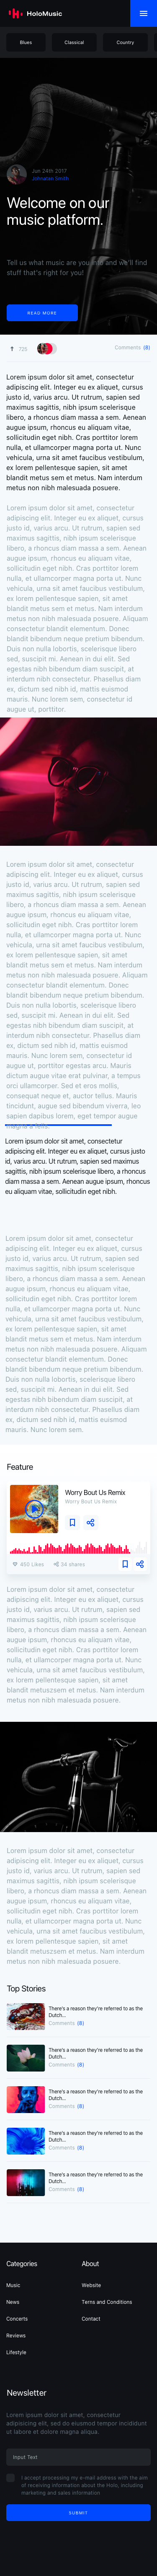
Text in this UI design:
Top Stories
Lorem ipsum dolor sit amet, consectetur adipiscing elit. Integer eu ex aliquet, cursus justo id, varius arcu. Ut rutrum, sapien sed maximus sagittis, nibh ipsum scelerisque libero, a rhoncus diam massa a sem. Aenean augue ipsum, rhoncus eu aliquam vitae, sollicitudin eget nibh. Cras porttitor lorem nulla, et ullamcorper magna porta ut. Nunc vehicula, urna sit amet faucibus vestibulum, ex lorem pellentesque sapien, sit amet blandit metuszsem et metus. Nam interdum metus non nibh malesuada posuere.
Lorem ipsum dolor sit amet, consectetur adipiscing elit. Integer eu ex aliquet, cursus justo id, varius arcu. Ut rutrum, sapien sed maximus sagittis, nibh ipsum scelerisque libero, a rhoncus diam massa a sem. Aenean augue ipsum, rhoncus eu aliquam vitae, sollicitudin eget nibh. Cras porttitor lorem nulla, et ullamcorper magna porta ut. Nunc vehicula, urna sit amet faucibus vestibulum, ex lorem pellentesque sapien, sit amet blandit metuszsem et metus. Nam interdum metus non nibh malesuada posuere.
Feature
Lorem ipsum dolor sit amet, consectetur adipiscing elit. Integer eu ex aliquet, cursus justo id, varius arcu. Ut rutrum, sapien sed maximus sagittis, nibh ipsum scelerisque libero, a rhoncus diam massa a sem. Aenean augue ipsum, rhoncus eu aliquam vitae, sollicitudin eget nibh. Cras porttitor lorem nulla, et ullamcorper magna porta ut. Nunc vehicula, urna sit amet faucibus vestibulum, ex lorem pellentesque sapien, sit amet blandit metus sem et metus. Nam interdum metus non nibh malesuada posuere. Aliquam consectetur blandit elementum. Donec blandit bibendum neque pretium bibendum. Duis non nulla lobortis, scelerisque libero sed, suscipit mi. Aenean in dui elit. Sed egestas nibh bibendum diam suscipit, at interdum nibh consectetur. Phasellus diam ex, dictum sed nibh id, mattis euismod mauris. Nunc lorem sem.
Lorem ipsum dolor sit amet, consectetur adipiscing elit. Integer eu ex aliquet, cursus justo id, varius arcu. Ut rutrum, sapien sed maximus sagittis, nibh ipsum scelerisque libero, a rhoncus diam massa a sem. Aenean augue ipsum, rhoncus eu aliquam vitae, sollicitudin eget nibh.
Lorem ipsum dolor sit amet, consectetur adipiscing elit. Integer eu ex aliquet, cursus justo id, varius arcu. Ut rutrum, sapien sed maximus sagittis, nibh ipsum scelerisque libero, a rhoncus diam massa a sem. Aenean augue ipsum, rhoncus eu aliquam vitae, sollicitudin eget nibh. Cras porttitor lorem nulla, et ullamcorper magna porta ut. Nunc vehicula, urna sit amet faucibus vestibulum, ex lorem pellentesque sapien, sit amet blandit metus sem et metus. Nam interdum metus non nibh malesuada posuere. Aliquam consectetur blandit elementum. Donec blandit bibendum neque pretium bibendum. Duis non nulla lobortis, scelerisque libero sed, suscipit mi. Aenean in dui elit. Sed egestas nibh bibendum diam suscipit, at interdum nibh consectetur. Phasellus diam ex, dictum sed nibh id, mattis euismod mauris. Nunc lorem sem, consectetur id augue ut, porttitor egestas arcu. Mauris dictum augue vitae erat pulvinar, a tempus orci ullamcorper. Sed et eros mollis, consequat neque et, auctor tellus. Mauris tincidunt, augue sed bibendum viverra, leo sapien dapibus lorem, eget tempor augue magna a felis.
Lorem ipsum dolor sit amet, consectetur adipiscing elit. Integer eu ex aliquet, cursus justo id, varius arcu. Ut rutrum, sapien sed maximus sagittis, nibh ipsum scelerisque libero, a rhoncus diam massa a sem. Aenean augue ipsum, rhoncus eu aliquam vitae, sollicitudin eget nibh. Cras porttitor lorem nulla, et ullamcorper magna porta ut. Nunc vehicula, urna sit amet faucibus vestibulum, ex lorem pellentesque sapien, sit amet blandit metus sem et metus. Nam interdum metus non nibh malesuada posuere. Aliquam consectetur blandit elementum. Donec blandit bibendum neque pretium bibendum. Duis non nulla lobortis, scelerisque libero sed, suscipit mi. Aenean in dui elit. Sed egestas nibh bibendum diam suscipit, at interdum nibh consectetur. Phasellus diam ex, dictum sed nibh id, mattis euismod mauris. Nunc lorem sem, consectetur id augue ut, porttitor.
Lorem ipsum dolor sit amet, consectetur adipiscing elit. Integer eu ex aliquet, cursus justo id, varius arcu. Ut rutrum, sapien sed maximus sagittis, nibh ipsum scelerisque libero, a rhoncus diam massa a sem. Aenean augue ipsum, rhoncus eu aliquam vitae, sollicitudin eget nibh. Cras porttitor lorem nulla, et ullamcorper magna porta ut. Nunc vehicula, urna sit amet faucibus vestibulum, ex lorem pellentesque sapien, sit amet blandit metus sem et metus. Nam interdum metus non nibh malesuada posuere.
Comments
(8)
Welcome on our music platform.
Tell us what music are you into and we’ll find stuff that's right for you!
Jun 24th 2017
Johnatan Smith
Website
Terns and Conditions
Contact
About
Music News
Concerts
Reviews
Lifestyle
Categories
Newsletter
Lorem ipsum dolor sit amet, consectetur adipisicing elit, sed do eiusmod tempor incididunt ut labore et dolore magna aliqua.
I accept processing my e-mail address with the aim of receiving information about the Holo, including marketing and sales information